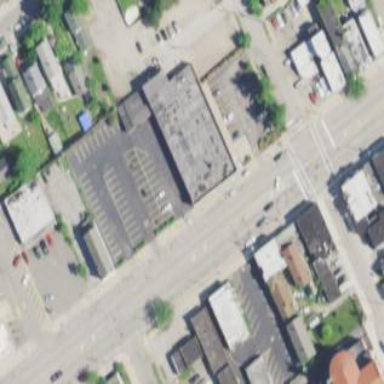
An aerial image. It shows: Hardware shop located in building.